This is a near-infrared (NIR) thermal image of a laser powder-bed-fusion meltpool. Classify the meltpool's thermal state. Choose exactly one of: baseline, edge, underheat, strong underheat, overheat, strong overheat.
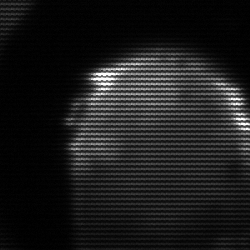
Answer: edge